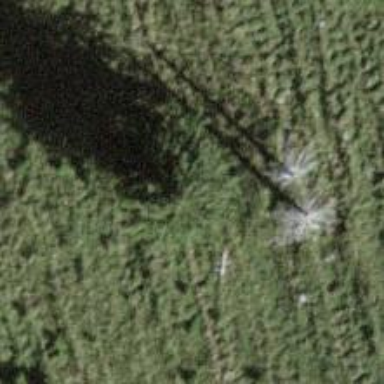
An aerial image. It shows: Evergreen tree with needle-leaved leaves.